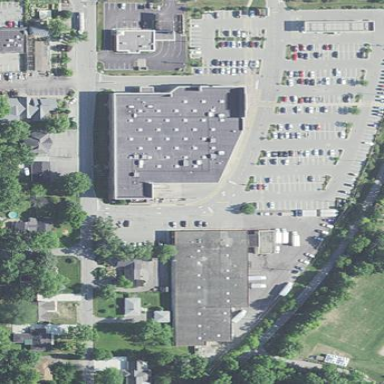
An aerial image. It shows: Retail area.